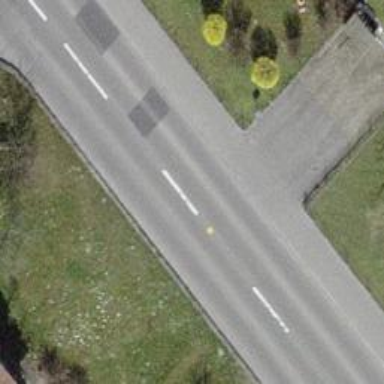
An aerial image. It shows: Sidewalk along the footway.